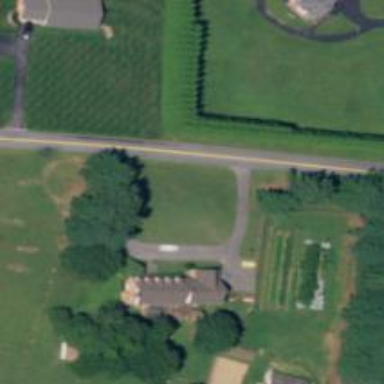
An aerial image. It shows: Driveway leading to service road.